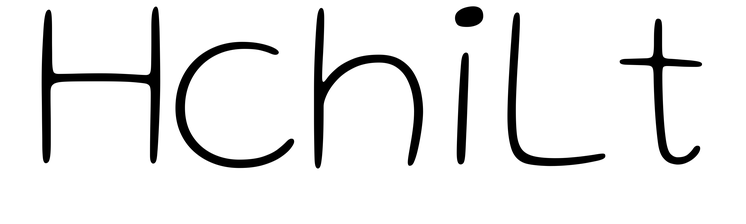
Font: Gluten_Thin